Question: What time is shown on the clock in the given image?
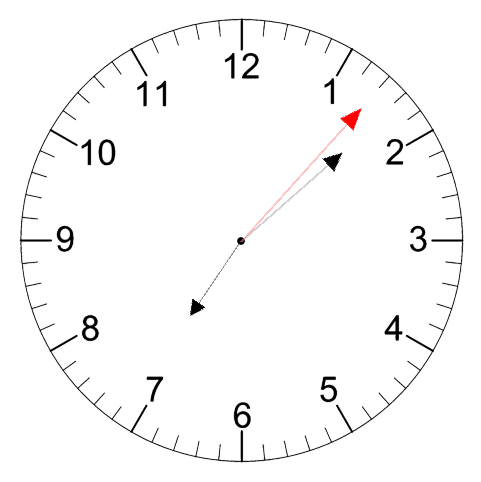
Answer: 07:08:07